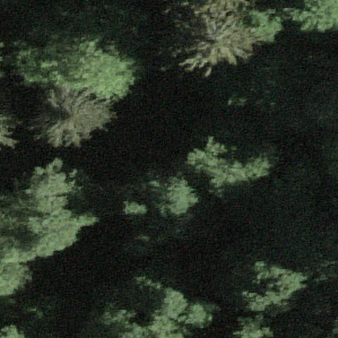
Label: other